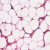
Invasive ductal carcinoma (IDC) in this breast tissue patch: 0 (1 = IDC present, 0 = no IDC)